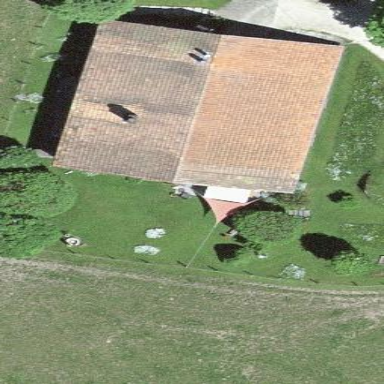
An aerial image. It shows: Farm building.